Question: I have a footer menu, which background is an image.
I want to show all image (the bacground image is bigger 2000x168 than div). I set width 100% but it seems is not showing the whole image, it is showing only the size of my screen
How can I show complete image and not only the part that I am able to see in my screen?
Here is a <URL>
'''
#bottomnav{
width:100%;
height:50px;
background: no-repeat url(http://eurekavi.com/barraroja.png) /*repeat 0 0*/;
position:absolute;
bottom:0px;
}
'''
the image should look like
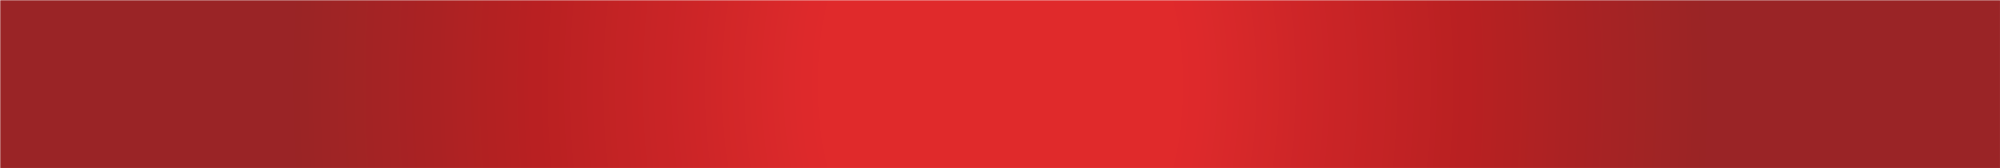
Answer: Depending on what you want:
'''
#bottomnav{
width:600px;
height:50px;
background:#F00;
position:absolute;
bottom:0px;
background: no-repeat url(http://eurekavi.com/barraroja.png) top center;
background-size: contain;
}
'''
You can center the background to avoid unbalanced black areas on the left and right.
Reference: <URL>